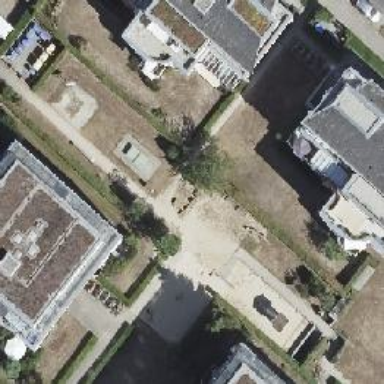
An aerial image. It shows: Playground area for leisure land.